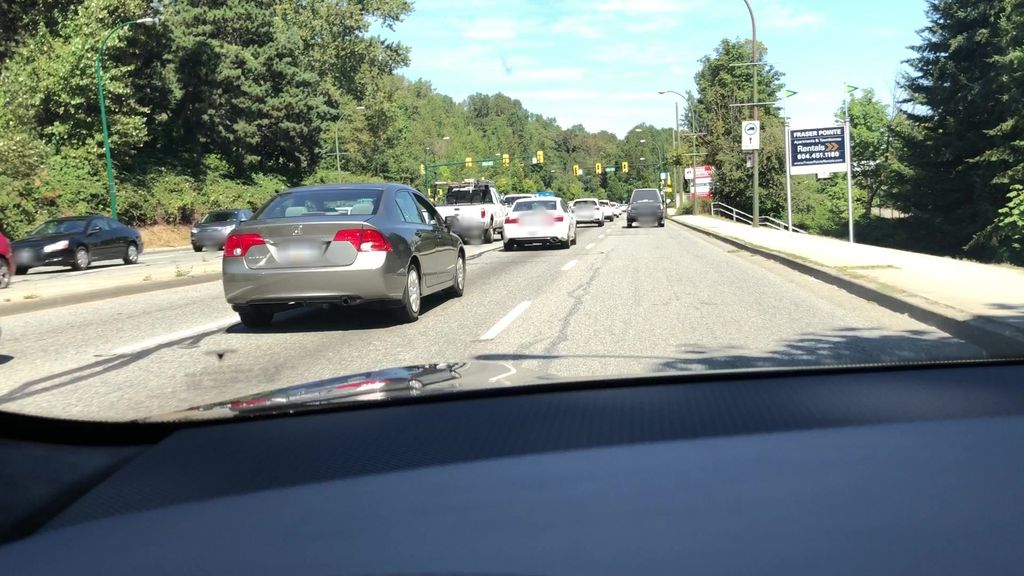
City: vancouver